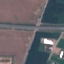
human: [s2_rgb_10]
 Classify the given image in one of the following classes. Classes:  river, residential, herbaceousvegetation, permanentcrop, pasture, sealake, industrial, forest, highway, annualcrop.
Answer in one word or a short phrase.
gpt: Highway